Question: I've got this beautiful & convenient helper inline function that i have in a project (originally has it's roots in <URL>:
'''
static inline BOOL isEmpty(id thing) {
return !thing
|| [thing isKindOfClass:[NSNull class]]
|| ([thing respondsToSelector:@selector(length)] && [((id)thing) length] == 0)
|| ([thing respondsToSelector:@selector(count)] && [((id)thing) count] == 0);
}
static inline BOOL isNotEmpty(id thing) {
return !isEmpty(thing);
}
'''
and all works well.
it's useful for checking NSString, NSData, NSArray, NSDictionary, NSSet, and others... My issue now is that I brought it in to another project(a static framework/library that i'll be using) and have the following issue that is stopping my project from building:

I'm using the same(latest) version of xCode with both so not sure what the difference could be that would stop this on one side and not the other... The project settings are obviously different in either project (as mentioned, one is a framework and one is a regular project) but would that do it?
thanks in advance!
---
## POST-SOLUTION-EDIT for future visits:
hold command and click on the method or property to get a drop down of all the instances that the compiler is seeing... you likely have conflicting return types.
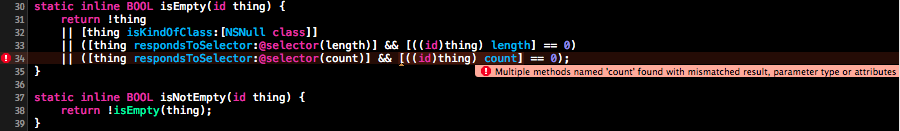
Answer: It sounds like the problem is that some class(es) in the framework/library declares a '-count' method that returns something different than '-[NSArray count]' (etc.).
Even when you're sending a message to an object of unknown ('id') type, the compiler needs to know some information about the method that will be called, including the return type. In short, this is because the message send path is different depending on the return type of the method that will be called. In cases like your code, the compiler will look for any method declared in the project with a name matching the message you're sending, and assume that's the method that will be called for the purposes of figuring out return type, etc. In this case, it's finding two different methods with the same name, but which have differing return types, and therefore doesn't know the exact semantics required for sending the 'count' message.
The quick and dirty solution is to change the cast in your 'isEmpty()' function to '[(NSArray *)thing count]'. This should work fine as long as you never call 'isEmpty()' with instances of whatever class it is that has a different '-count' method.